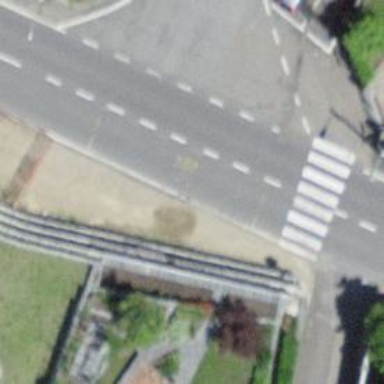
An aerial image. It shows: Bus stop with designated public transport stop position.